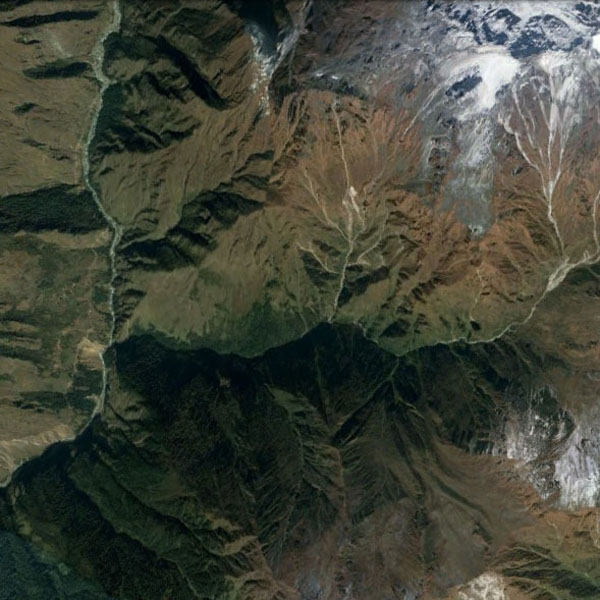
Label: Mountain